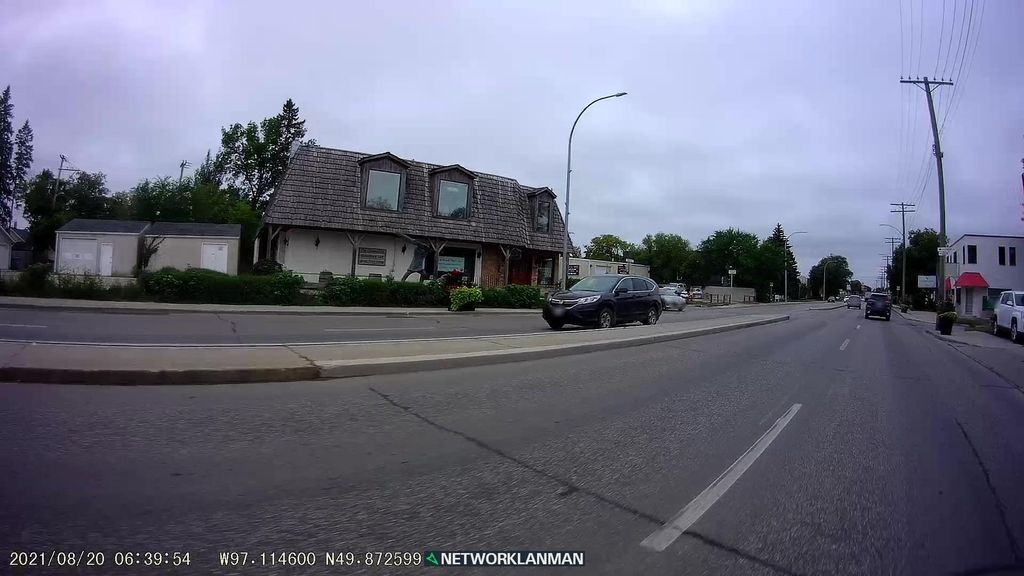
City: winnipeg